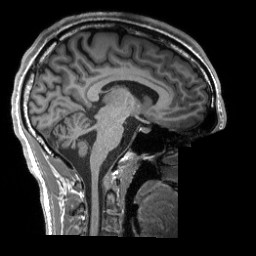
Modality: T1w
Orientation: sagittal